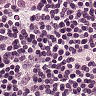
Metastatic tissue present: yes